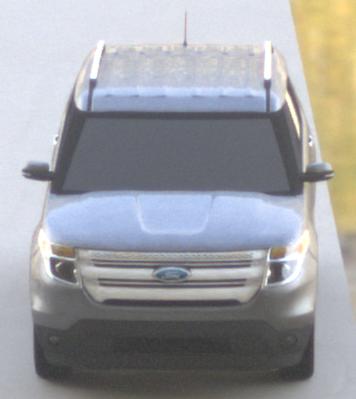
Make: Ford
Model: Explorer
Detailed model: Gen. 5
Model produced from: 2010
Model produced until: 2019
Doors: 5
Color: gray
Road condition: dry road
Daytime: morning or afternoon
Contrast: medium contrast